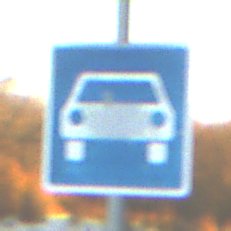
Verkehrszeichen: Kraftfahrstrasse
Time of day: SunriseSunset
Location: Outdoor (Nature)
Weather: Clear
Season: Winter
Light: Natural